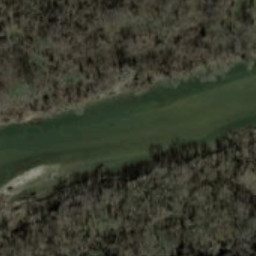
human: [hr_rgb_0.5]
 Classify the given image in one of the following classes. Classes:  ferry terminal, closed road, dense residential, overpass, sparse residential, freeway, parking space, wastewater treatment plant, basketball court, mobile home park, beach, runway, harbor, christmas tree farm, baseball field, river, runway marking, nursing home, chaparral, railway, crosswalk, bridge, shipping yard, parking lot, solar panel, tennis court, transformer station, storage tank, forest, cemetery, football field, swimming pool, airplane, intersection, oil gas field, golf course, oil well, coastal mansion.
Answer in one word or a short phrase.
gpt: river